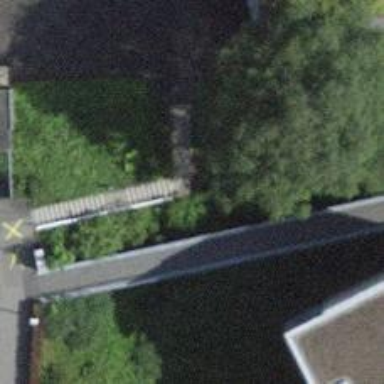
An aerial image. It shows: Road with steps.